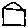
Label: house